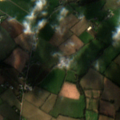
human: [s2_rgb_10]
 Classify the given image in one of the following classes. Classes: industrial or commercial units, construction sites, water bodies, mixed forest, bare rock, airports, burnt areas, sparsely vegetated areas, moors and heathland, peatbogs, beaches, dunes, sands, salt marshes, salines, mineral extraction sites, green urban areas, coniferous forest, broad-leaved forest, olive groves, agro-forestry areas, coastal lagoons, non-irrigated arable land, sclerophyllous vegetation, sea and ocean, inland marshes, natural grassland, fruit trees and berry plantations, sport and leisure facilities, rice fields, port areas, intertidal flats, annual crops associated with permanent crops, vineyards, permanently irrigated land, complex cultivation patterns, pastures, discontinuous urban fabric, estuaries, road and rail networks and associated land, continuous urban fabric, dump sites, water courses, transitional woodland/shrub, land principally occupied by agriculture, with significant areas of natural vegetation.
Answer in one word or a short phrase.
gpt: non-irrigated arable land, pastures